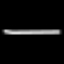
Label: line